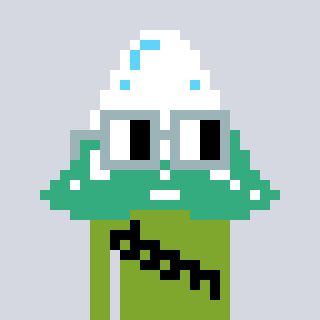
a pixel art character with square dark gray glasses, a snowy mountain-shaped head and a slimegreen-colored body on a cool background